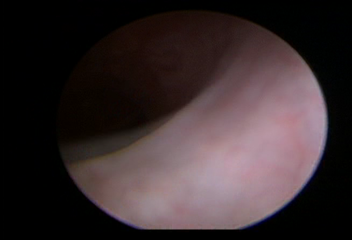
Modality: WLC
Class: Normal mucosa
Bladder cancer association: No